Question: I currently have a text file that looks like this:

But when I try to read it with:
'''
file = open(filename, "r")
file = file.read()
'''
It only reads "sc" out of the file.
Any help is appreciated.
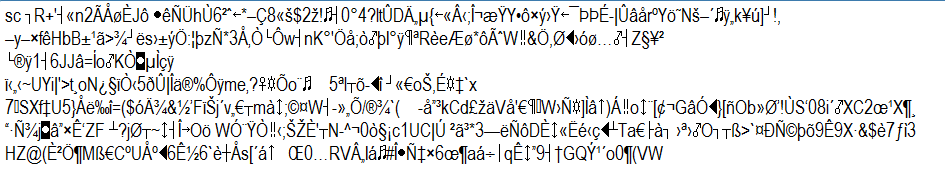
Answer: It looks like a binary file.
So Try open that file using binary mode.
'''
with open(filename,"rb") as fh:
fh.read()
'''